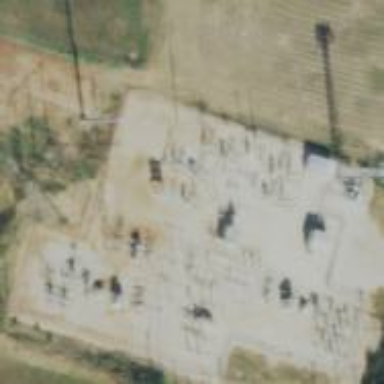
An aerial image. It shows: Power tower.